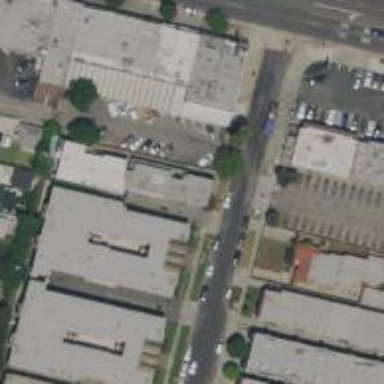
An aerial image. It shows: Alley classified as service road.